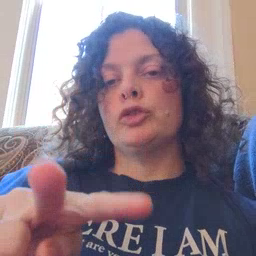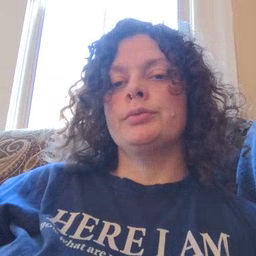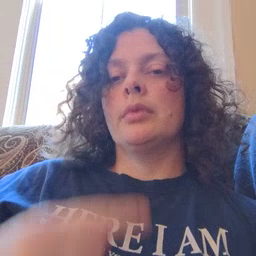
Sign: look